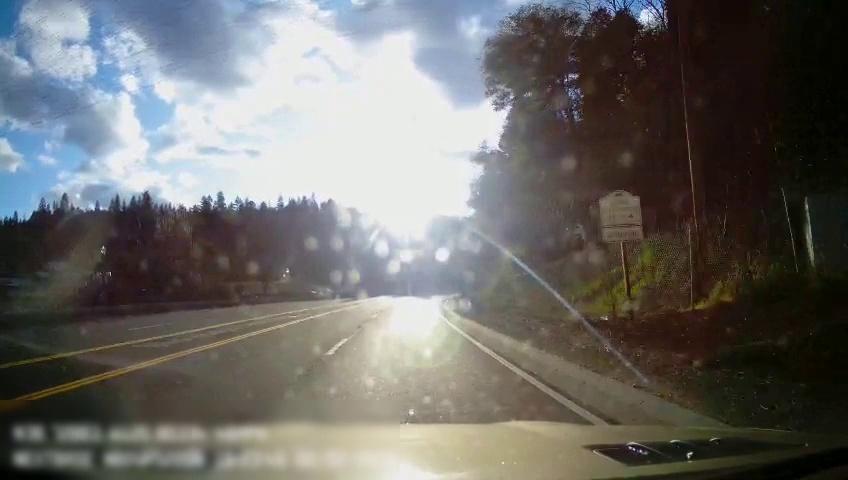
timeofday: Day
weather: Sunny
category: Drivable Space
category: Lanes | Current Lane
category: Lanes | Opposite Lane
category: Lanes | Opposite Lane
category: Lanes | Opposite Lane
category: Lanes | Current Lane
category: Lanes | Current Lane
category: Lanes | Opposite Lane
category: Traffic | Signs
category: Traffic | Signs